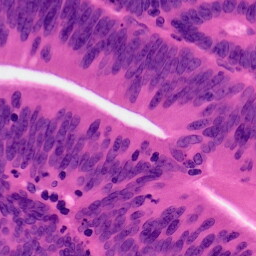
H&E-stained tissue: Colon